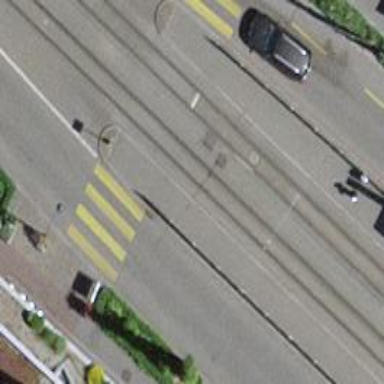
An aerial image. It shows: Tram stop with public transport stop position for trams.